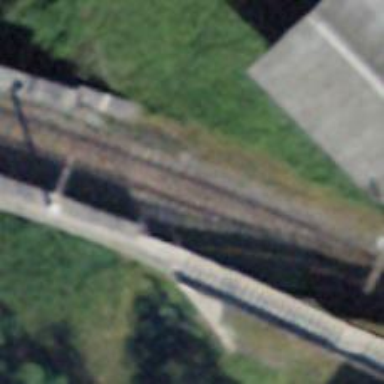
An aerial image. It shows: Railway yard with one track. The railway is electrified with contact line.